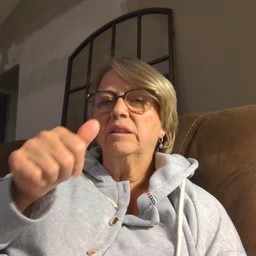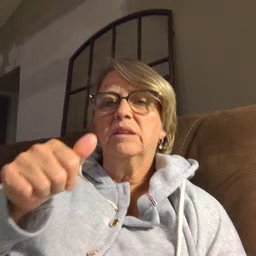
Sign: nuts